Question: I'm wanting to make a query which will list the tags ordered by the most unanswered questions (which have that tag), however as the tags are stored as space delimited 'varchar' and as I understand it SQL Server (<URL> doesn't have a function to split a string, I'm a bit unsure on how to proceed. I wrote this:
'''
SELECT DISTINCT Tags from Posts WHERE AnswerCount = 0;
'''
Which correctly returns the tags, however they're all grouped by post:

I've looked around a lot but <URL> I find has creating a function as a solution to splitting the tags up, but you can't create functions on dataexchange so that isn't possible. Is there another way to get all the tags into one column?
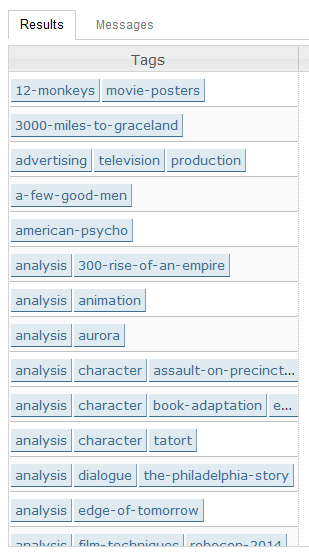
Answer: You can do this with an inefficient join using 'like':
'''
select t.TagName, count(p.Tags)
from Tags t left join
Posts p
on p.Tags like '%' + t.TagName + '%'
where p.AnswerCount = 0
group by t.TagName;
'''
You should really use a separate junction table, 'PostTags' with one row per post and per tag on that post. This type of query would be much, much simpler. SQL has a nice built-in mechanism for storing lists. It is not a string. It is called a table. You should use it, if you have the choice.